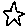
Label: star